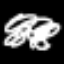
Label: square